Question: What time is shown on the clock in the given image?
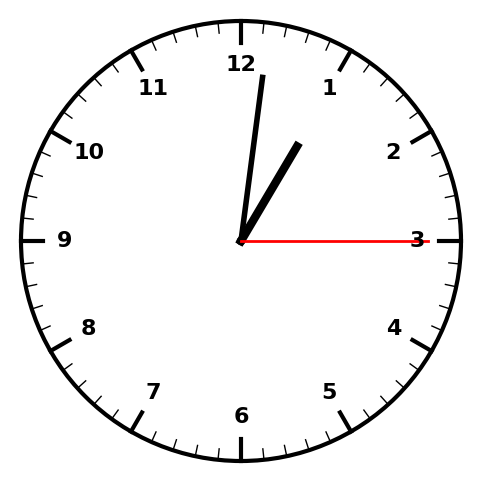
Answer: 01:01:15